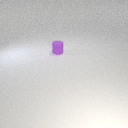
small purple rubber cylinder